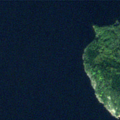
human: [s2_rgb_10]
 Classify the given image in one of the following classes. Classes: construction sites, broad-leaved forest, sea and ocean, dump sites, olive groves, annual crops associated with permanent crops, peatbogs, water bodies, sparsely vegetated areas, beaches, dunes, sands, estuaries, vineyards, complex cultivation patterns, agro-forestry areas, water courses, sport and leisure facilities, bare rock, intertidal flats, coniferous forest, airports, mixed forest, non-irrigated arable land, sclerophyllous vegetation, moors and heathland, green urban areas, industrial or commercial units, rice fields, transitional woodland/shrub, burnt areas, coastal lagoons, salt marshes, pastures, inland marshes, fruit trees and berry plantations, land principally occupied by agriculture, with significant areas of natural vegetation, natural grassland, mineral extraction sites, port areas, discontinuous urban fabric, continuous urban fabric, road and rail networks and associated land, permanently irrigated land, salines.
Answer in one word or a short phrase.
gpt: coniferous forest, water bodies